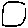
Label: circle